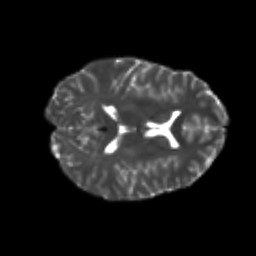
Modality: T2w
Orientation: axial
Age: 22
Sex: female
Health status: healthy
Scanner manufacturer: philips
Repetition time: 7.388 s
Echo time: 0.08599 s